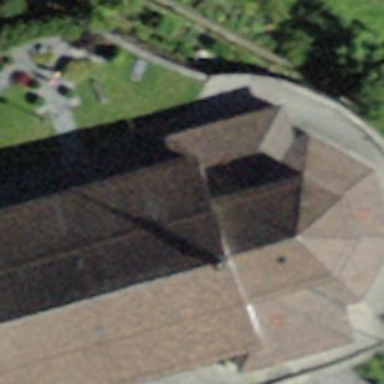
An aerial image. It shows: Church which is place of worship.